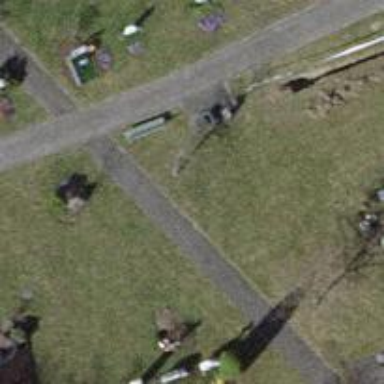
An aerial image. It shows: Brown bench.